Current action and preconditions to check: trajectory_clear

Your task: For each precondition in the list above, predict whether it will hold at this action.

Consider the current scene as observed from the mobile robot's camera, and analyze the predicted future states of all dynamic agents (e.g., people, animals, vehicles, or any moving entities) within the NEXT SECOND.

IMPORTANT: Only answer "very likely" if you are absolutely certain—based on strong, clear evidence—that a dynamic agent will violate the precondition in the predicted future state. Do NOT answer "very likely" for unlikely, ambiguous, or low-probability risks.

Ask yourself for each precondition: Is there a high probability, with clear and convincing evidence, that the predicted future states of any dynamic agent will interfere with the predicted future state of the currently executing action within the NEXT SECOND, causing that precondition to fail?

Assess the risk level based on these predictions. Use "likely" or "very likely" if motions create a clear risk of interference.

Use "neutral" or "improbable" if agents are nearby but their predicted paths are clearly diverging or non-conflicting.

Failure Risk Categories: "very improbable", "improbable", "neutral", "likely", "very likely"

Answer Format: Output ONLY the probability_of_failure value from these categories: "very improbable", "improbable", "neutral", "likely", "very likely"

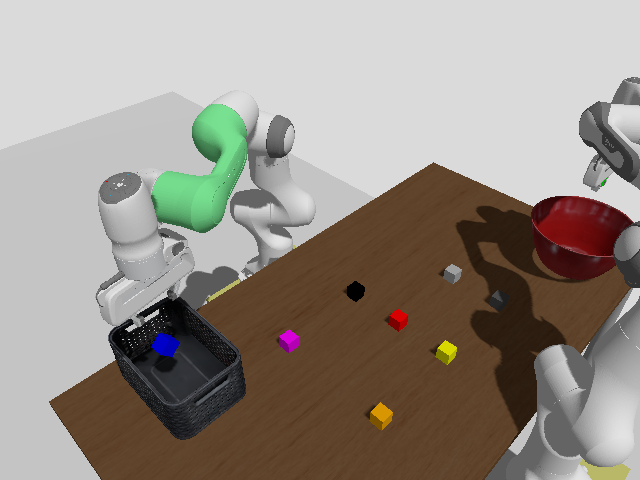

Answer: very improbable